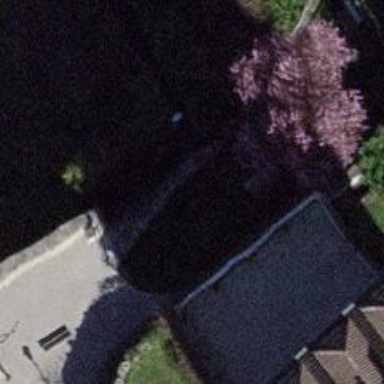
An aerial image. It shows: Concrete steps.